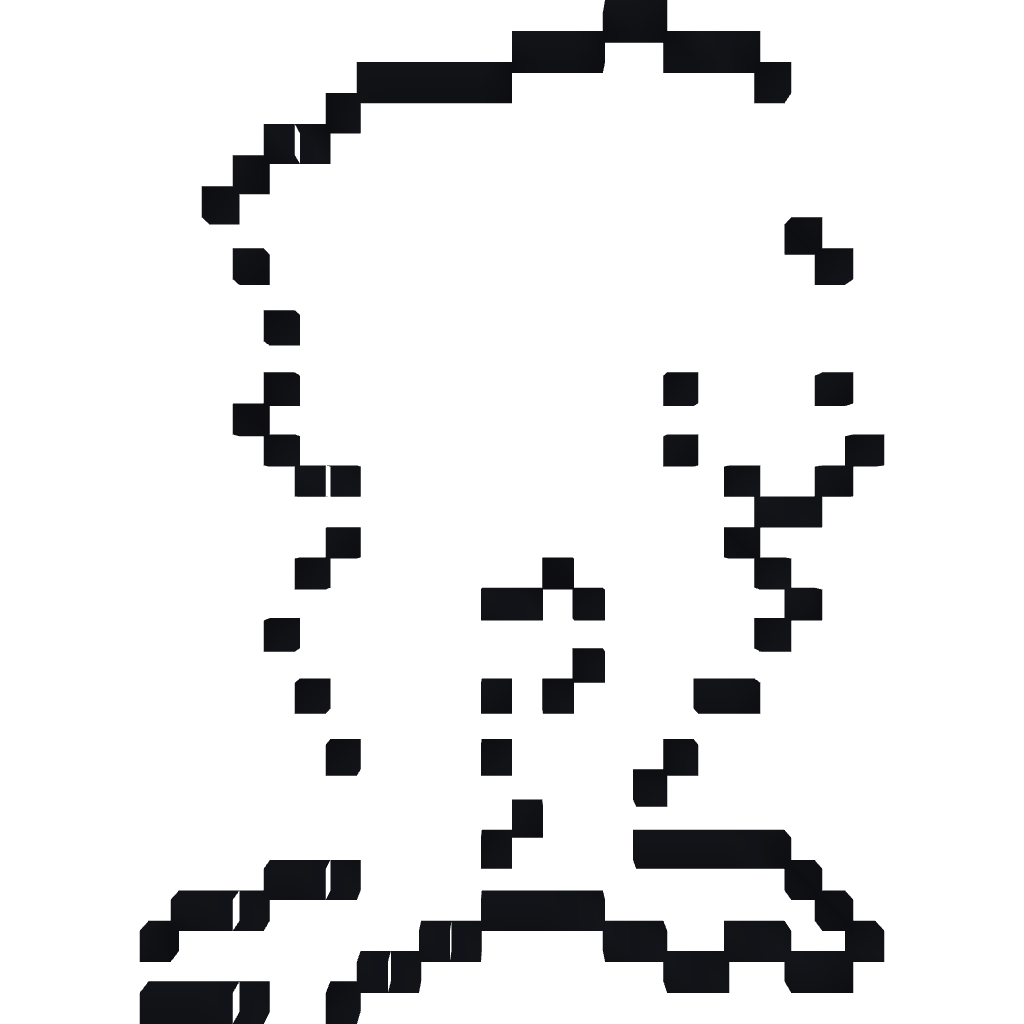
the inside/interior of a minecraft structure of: Battletoads/NES-Zitz